Interaction volume radius: 5 \u00c5
Interaction volume height: 25 \u00c5
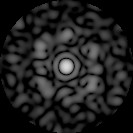
Disorder parameter: 0.7865